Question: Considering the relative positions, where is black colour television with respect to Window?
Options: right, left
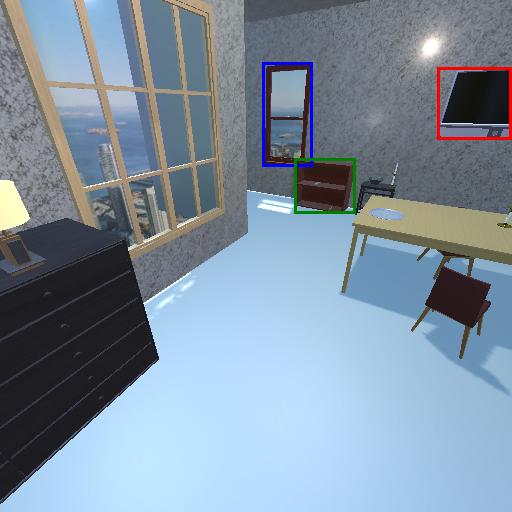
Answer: right